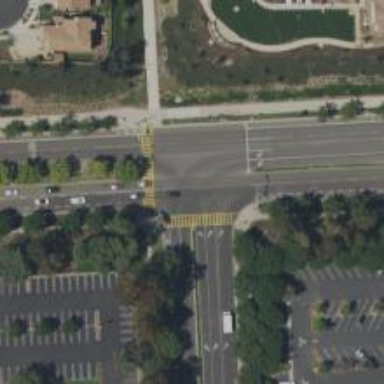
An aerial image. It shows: Crossing on asphalt cycleway.